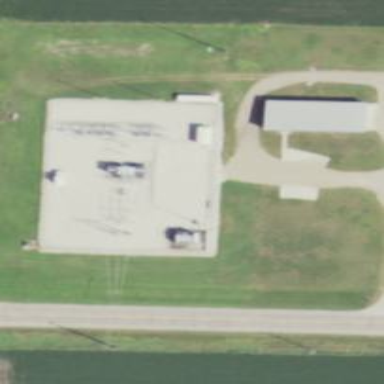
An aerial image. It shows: Outdoor collector substation.